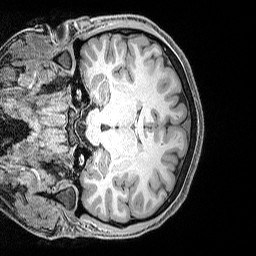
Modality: T1w
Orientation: coronal
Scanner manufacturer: siemens
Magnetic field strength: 3 T
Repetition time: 2.53 s
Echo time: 0.00308 s